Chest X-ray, PA view. Patient: 43 years old, sex F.
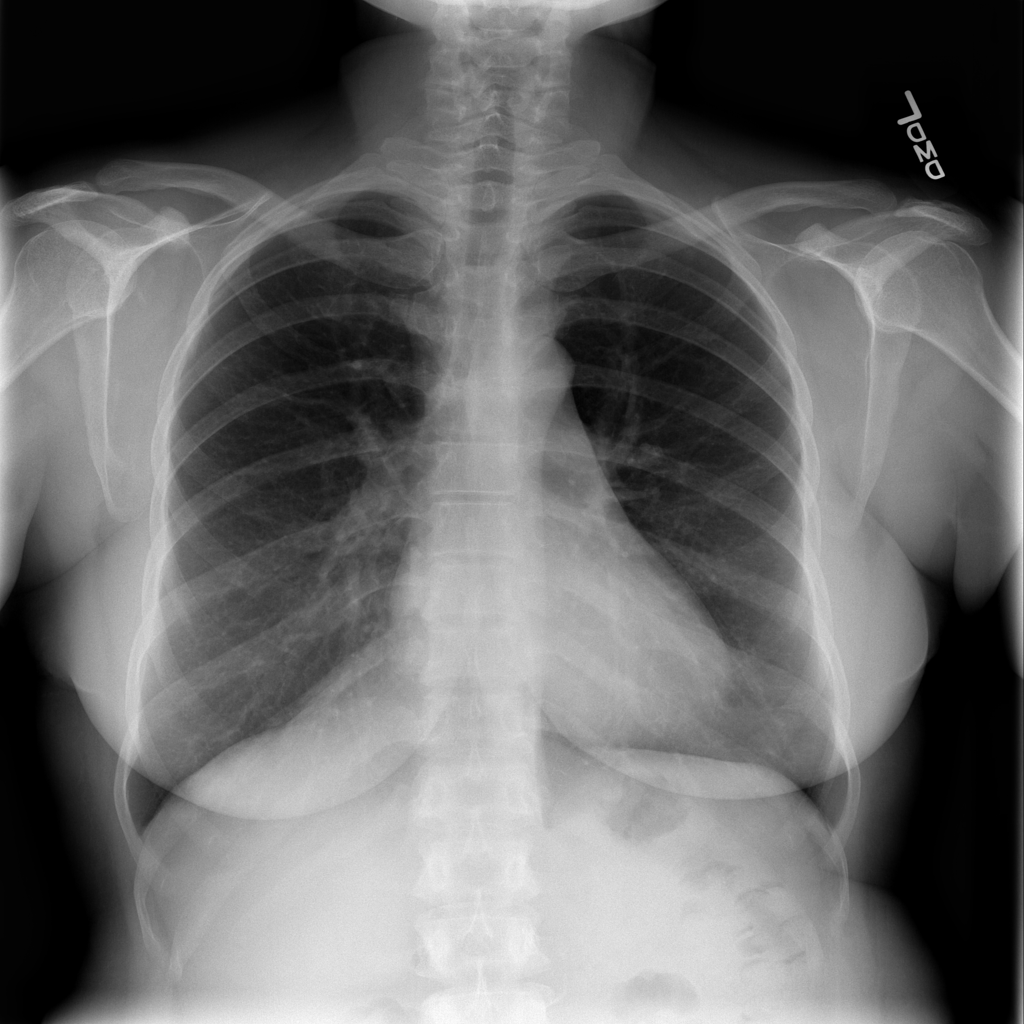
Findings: No Finding